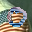
Label: 0